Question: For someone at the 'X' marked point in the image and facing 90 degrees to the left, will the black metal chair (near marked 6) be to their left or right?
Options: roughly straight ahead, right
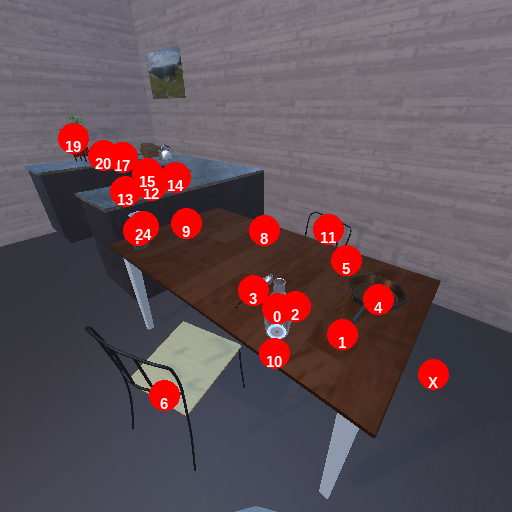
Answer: roughly straight ahead